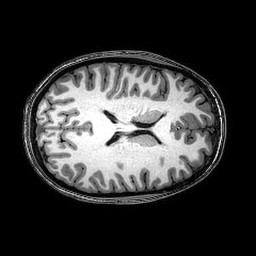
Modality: T1w
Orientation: axial
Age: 23
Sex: female
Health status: healthy
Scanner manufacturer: philips
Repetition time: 0.008177 s
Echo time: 0.00375 s